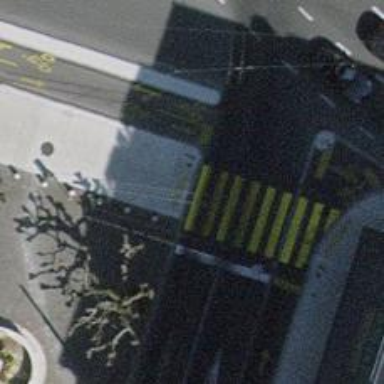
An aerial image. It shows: Sidewalk with sett surface.